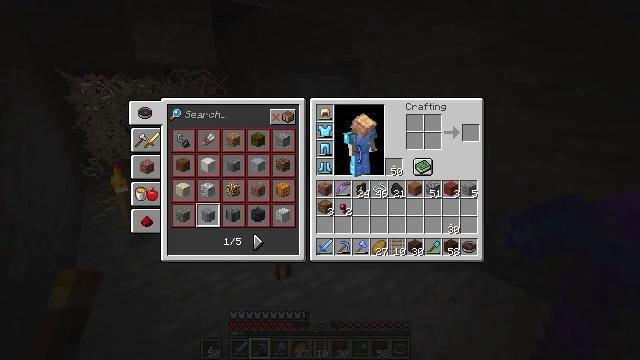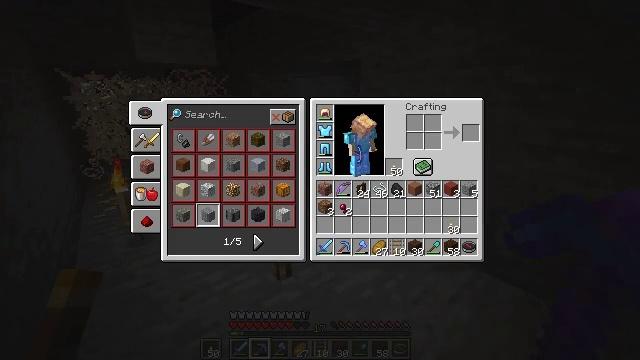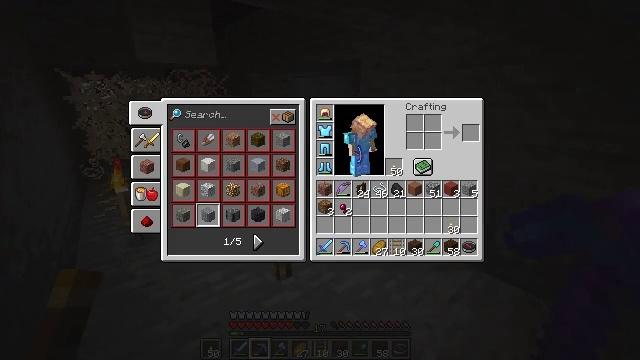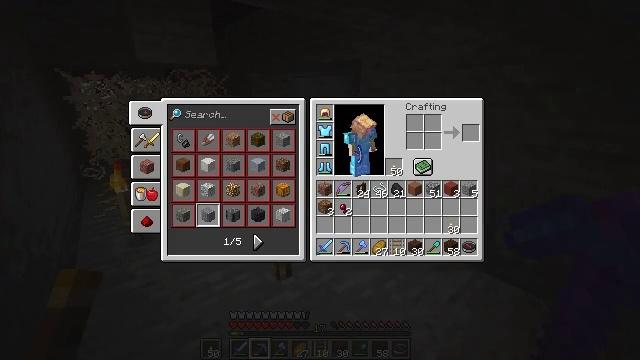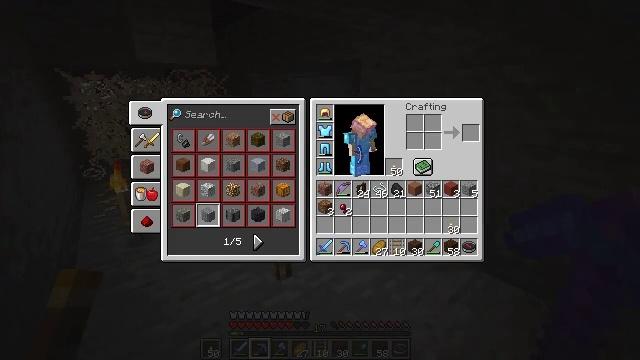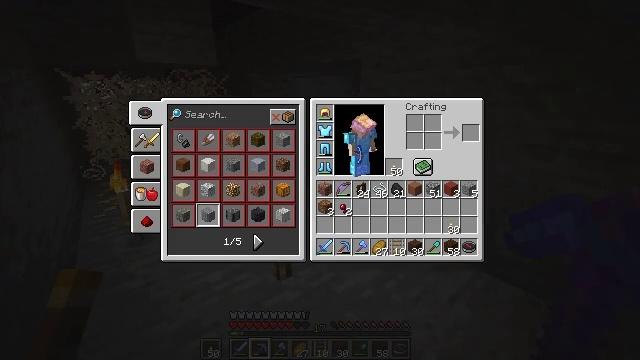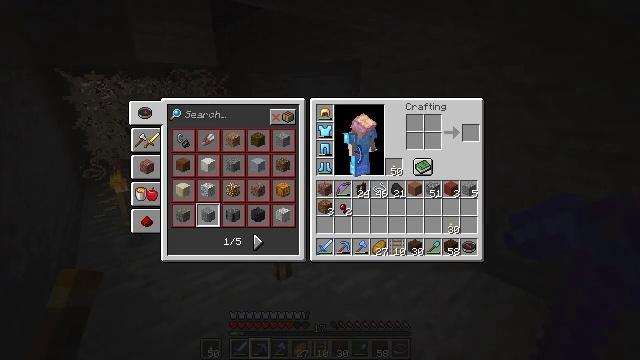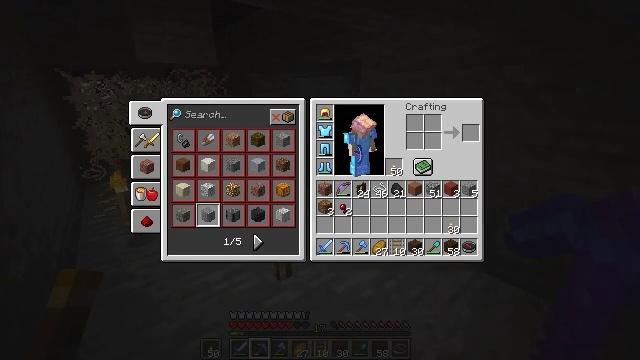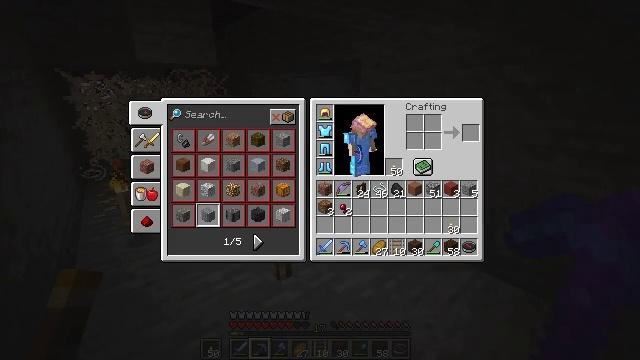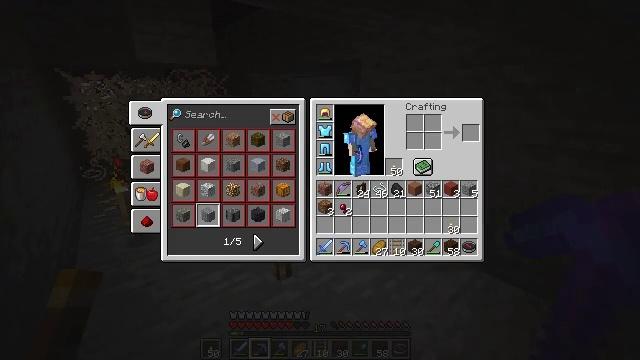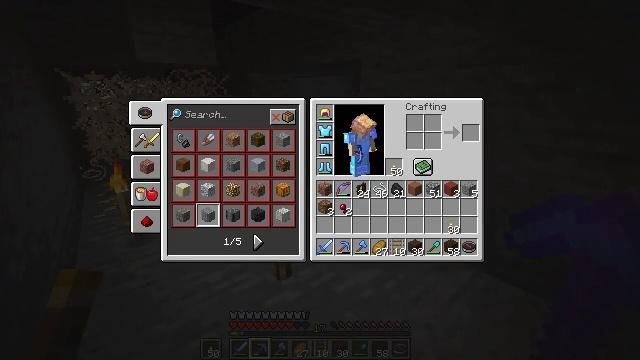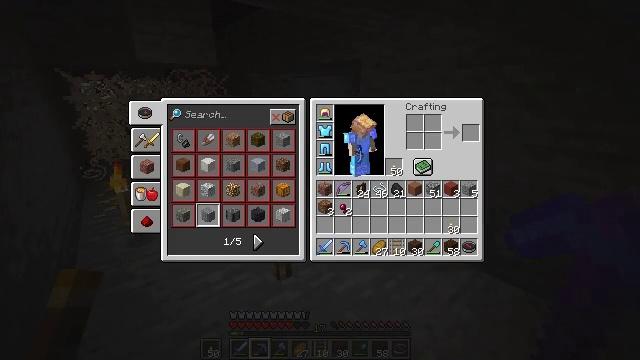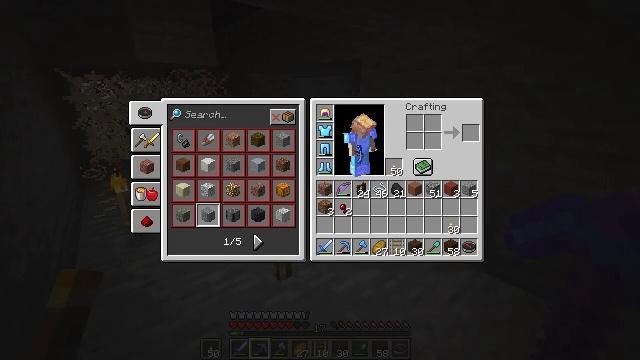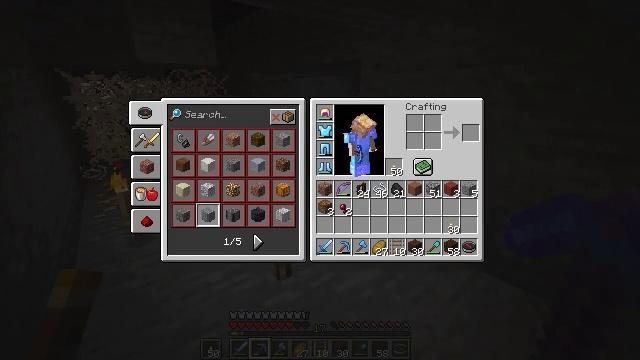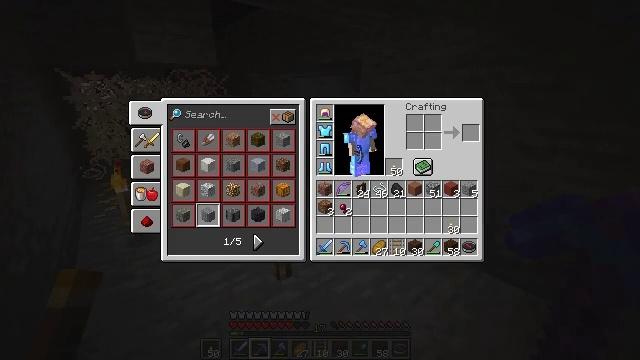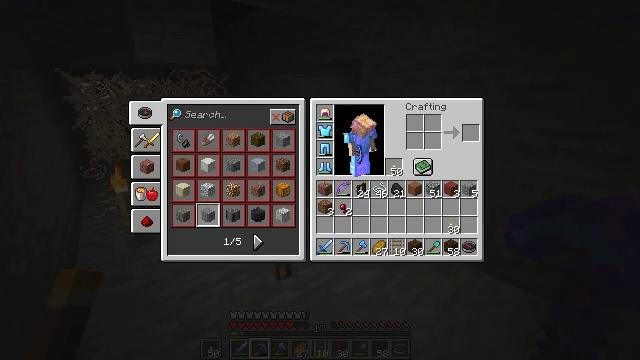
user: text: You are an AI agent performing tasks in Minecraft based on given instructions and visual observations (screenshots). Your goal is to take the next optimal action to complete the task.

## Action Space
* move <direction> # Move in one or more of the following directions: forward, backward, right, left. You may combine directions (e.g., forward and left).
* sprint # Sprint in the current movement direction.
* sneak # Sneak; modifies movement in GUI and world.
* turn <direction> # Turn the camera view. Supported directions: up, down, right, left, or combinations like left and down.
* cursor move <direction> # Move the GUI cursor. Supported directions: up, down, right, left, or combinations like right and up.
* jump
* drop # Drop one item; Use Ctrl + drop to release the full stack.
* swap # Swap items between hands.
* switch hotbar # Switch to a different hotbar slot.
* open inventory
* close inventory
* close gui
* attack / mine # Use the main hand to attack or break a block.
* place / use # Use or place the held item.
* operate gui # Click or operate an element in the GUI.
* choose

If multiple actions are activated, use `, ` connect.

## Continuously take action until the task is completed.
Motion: motion action
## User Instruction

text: Remove the torch from its spot.
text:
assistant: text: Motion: no_op
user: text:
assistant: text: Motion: no_op
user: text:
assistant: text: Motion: no_op
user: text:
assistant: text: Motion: no_op
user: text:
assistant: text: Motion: no_op
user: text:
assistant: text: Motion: no_op
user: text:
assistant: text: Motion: no_op
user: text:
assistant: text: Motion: no_op
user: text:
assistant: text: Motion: no_op
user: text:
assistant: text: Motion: no_op
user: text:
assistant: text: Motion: no_op
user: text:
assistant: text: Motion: no_op
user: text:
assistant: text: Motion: no_op
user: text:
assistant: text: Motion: no_op
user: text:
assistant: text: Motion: no_op
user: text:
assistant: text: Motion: no_op
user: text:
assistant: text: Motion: no_op
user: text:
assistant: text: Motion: no_op
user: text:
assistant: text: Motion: no_op
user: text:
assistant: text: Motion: no_op
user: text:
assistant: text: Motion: no_op
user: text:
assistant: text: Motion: no_op
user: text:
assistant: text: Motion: no_op
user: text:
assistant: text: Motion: no_op
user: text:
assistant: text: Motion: no_op
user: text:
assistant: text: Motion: no_op
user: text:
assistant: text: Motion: cursor move left
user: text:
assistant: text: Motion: cursor move left
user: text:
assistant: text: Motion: cursor move left
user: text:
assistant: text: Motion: no_op